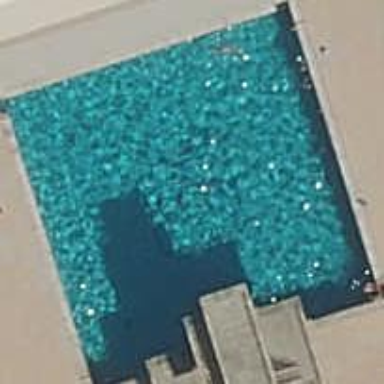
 perfect for swimming and other water activities."